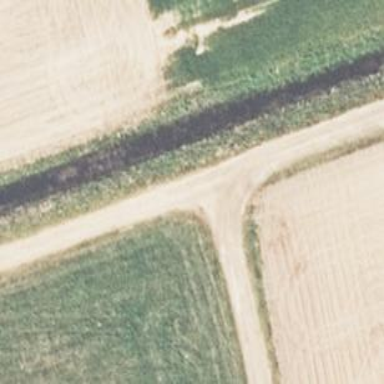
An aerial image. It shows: Sandy track with grade 4 tracktype.